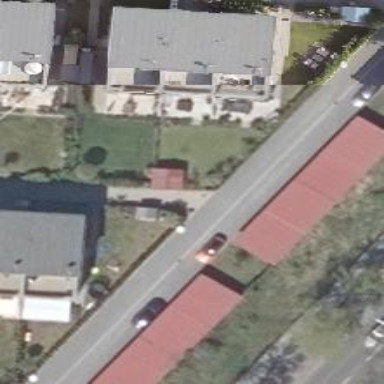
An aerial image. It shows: Carport structure.